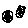
Label: moon